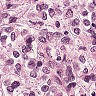
Metastatic tissue present: yes